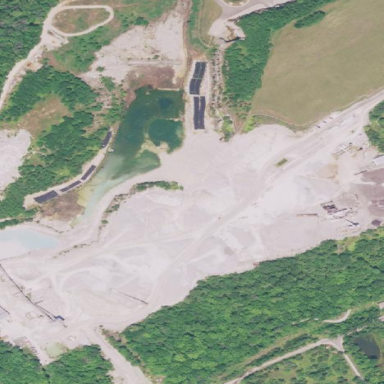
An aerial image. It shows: Quarry rich in limestone aggregates.